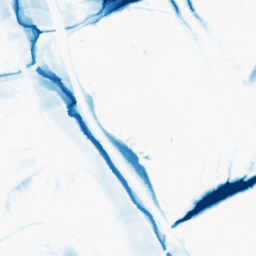
Category: morphological
Decomposition family: morphological_ellipse
Decomposition parameters: operation: closing
width: 30
height: 50
Upsampling method: edge_directed
Upsampling parameters: scale: 2
Upsampling scale: 2